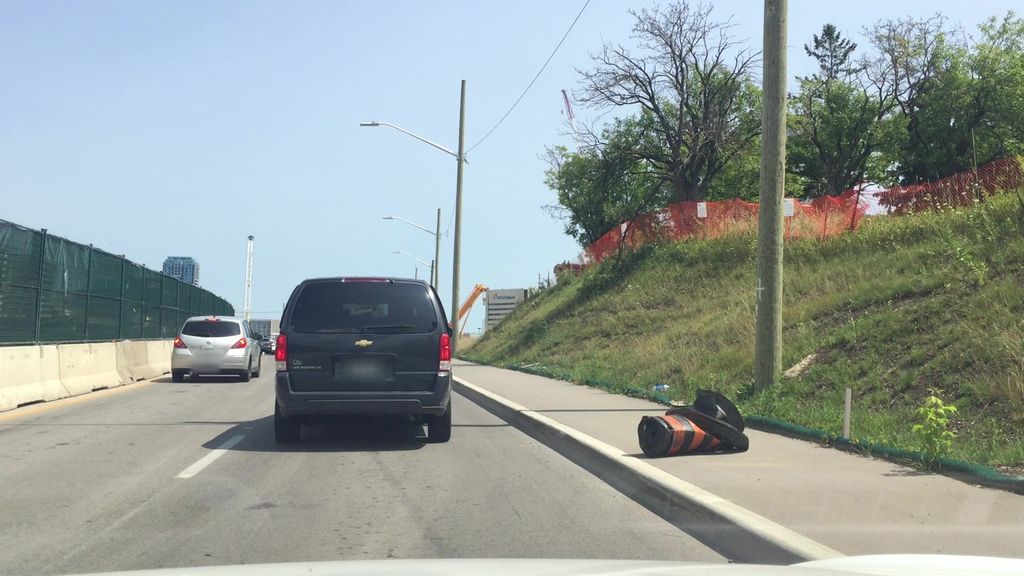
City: toronto